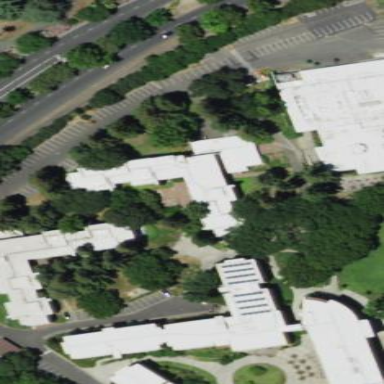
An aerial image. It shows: University building.